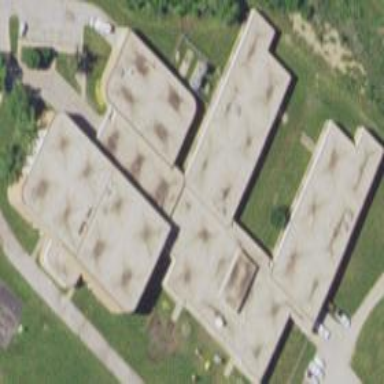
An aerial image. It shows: School building.